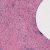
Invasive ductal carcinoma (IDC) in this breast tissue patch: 0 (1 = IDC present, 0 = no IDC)